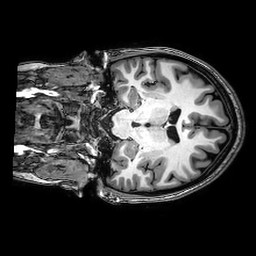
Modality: T1w
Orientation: coronal
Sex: female
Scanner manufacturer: philips
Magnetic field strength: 3 T
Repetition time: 0.008144 s
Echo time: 0.00373 s